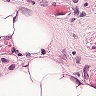
Metastatic tissue present: yes